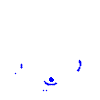
Particle: electron